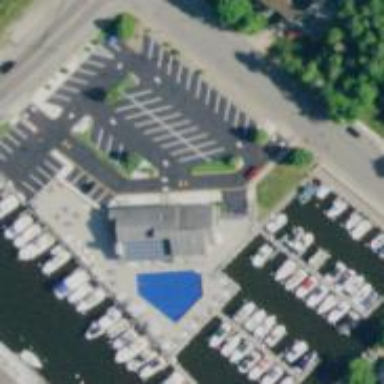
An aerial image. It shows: Marina on leisure land.